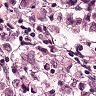
Metastatic tissue present: yes